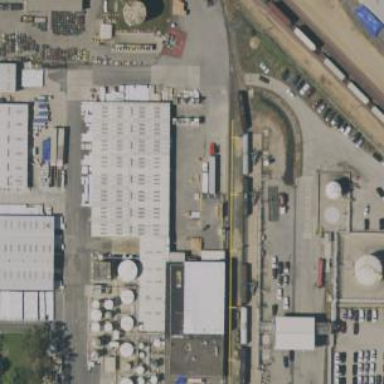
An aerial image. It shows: Warehouse.